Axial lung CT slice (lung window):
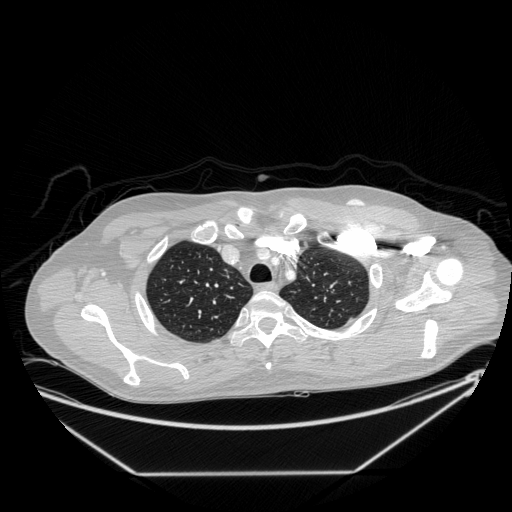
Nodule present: no